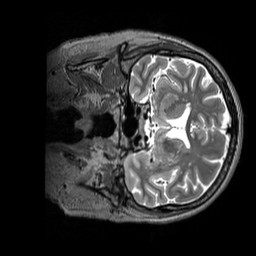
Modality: T2w
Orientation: coronal
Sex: female
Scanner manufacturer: siemens
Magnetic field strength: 3 T
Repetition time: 3.2 s
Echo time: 0.409 s